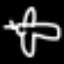
Label: airplane